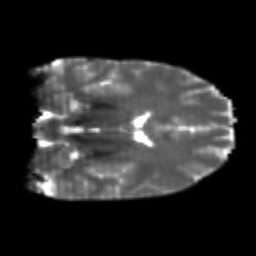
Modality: T2w
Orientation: coronal
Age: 21
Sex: female
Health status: healthy
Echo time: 0.074 s